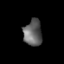
Tissue: lung
Cell type: T cells
Senescence score: 0.1923
Nuclear area (px): 475
Mean DAPI intensity: 98.777